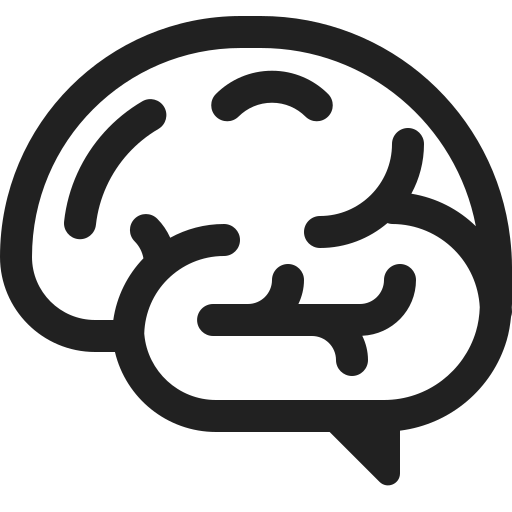
brain high contrast